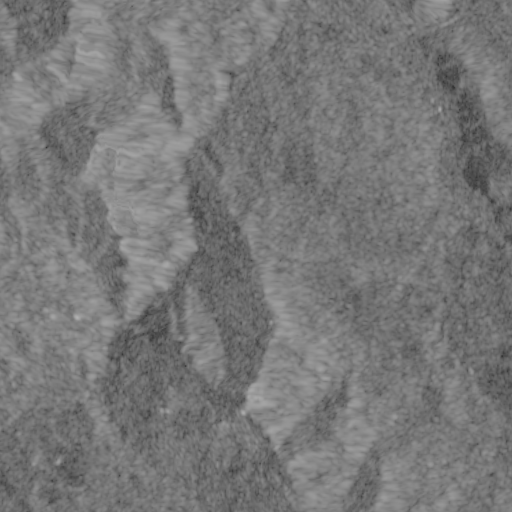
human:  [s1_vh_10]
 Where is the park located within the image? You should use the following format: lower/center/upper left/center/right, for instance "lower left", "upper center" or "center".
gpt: The park is located in the lower left of the image.
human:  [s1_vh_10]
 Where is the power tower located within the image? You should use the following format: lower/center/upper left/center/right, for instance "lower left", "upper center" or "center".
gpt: The power tower is located in the upper right of the image.
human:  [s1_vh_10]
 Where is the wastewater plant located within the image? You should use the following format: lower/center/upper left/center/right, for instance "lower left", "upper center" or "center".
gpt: The wastewater plant is located in the center left of the image.
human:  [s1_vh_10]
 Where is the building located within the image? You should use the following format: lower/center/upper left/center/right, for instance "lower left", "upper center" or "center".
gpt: There is no building in the image.

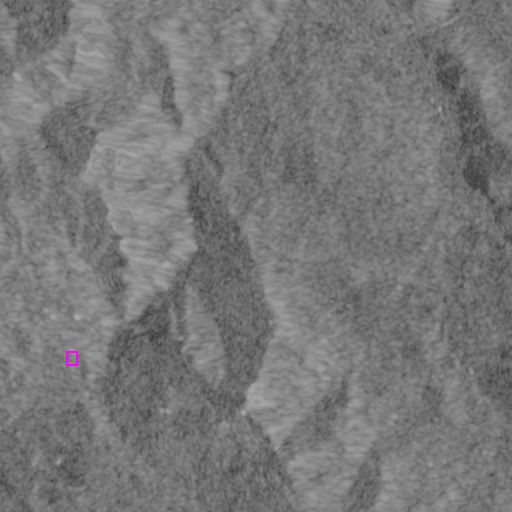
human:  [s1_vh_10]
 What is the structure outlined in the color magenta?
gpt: The structure outlined in magenta is a park.
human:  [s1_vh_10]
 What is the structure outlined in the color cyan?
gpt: There is no cyan outline.